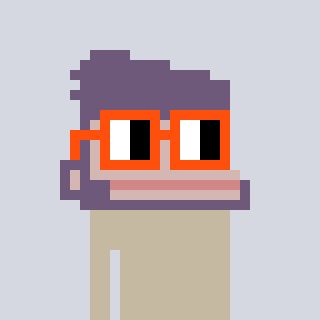
a pixel art character with square orange glasses, a ape-shaped head and a grayscale-colored body on a cool background